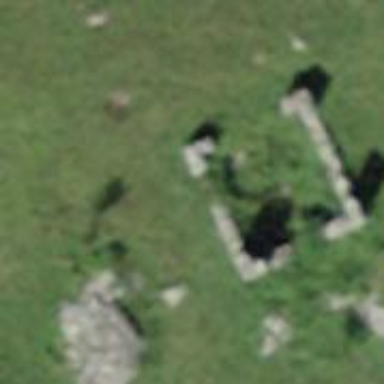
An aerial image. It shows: Scene of historic ruins.